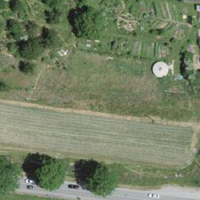
EUNIS habitat code: 24
Species observed at this site:
Rumex sanguineus
Cirsium arvense
Plantago major
Medicago sativa
Echinochloa crus-galli
Dactylis glomerata
Lamium galeobdolon
Juglans regia
Cardamine pratensis
Portulaca oleracea
Prunella vulgaris
Teucrium scorodonia